Question: I am trying to make a widget exactly like this,

I want mine to be exactly the same (same font, picture, ect). Does anyone know how I can do this? I think it is a wx.ListCtrl but I cant find an example on how to make it look like this.
Can you provide me an example on how to make this widget?
Thanks.
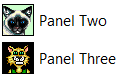
Answer: It's a report list. Don't forget to keep a reference to the image list yourself since the bindings are stupid and don't incref it when you assign it to the list.